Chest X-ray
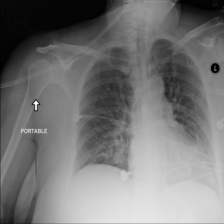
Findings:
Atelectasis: positive
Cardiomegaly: negative
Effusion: negative
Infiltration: negative
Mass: negative
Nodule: negative
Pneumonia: negative
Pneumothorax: negative
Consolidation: negative
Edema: negative
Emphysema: negative
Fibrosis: negative
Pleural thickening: negative
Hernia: negative